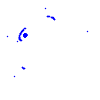
Particle: proton